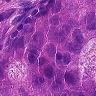
Metastatic tissue present: yes